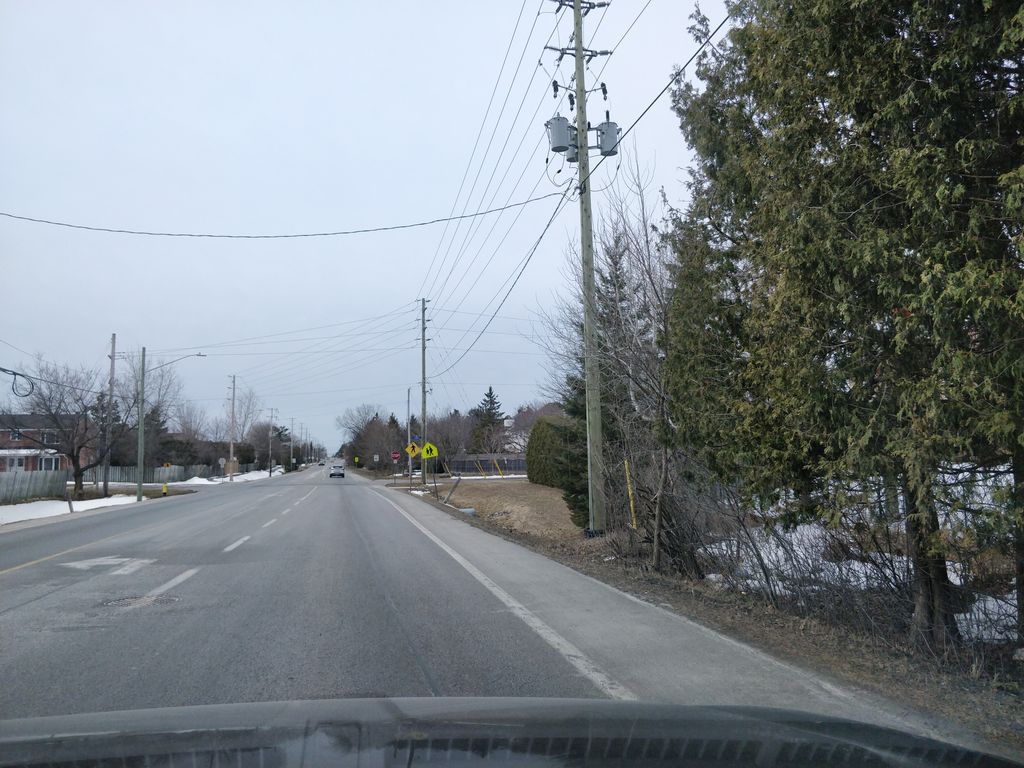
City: ottawa-gatineau